Question: I am trying to get value in the innermost divs with classname 'myData'. These divs are loaded dynamically and it could be at any level of nesting. The outermost div has a id "main". This is what I have tried so far and it only gives me divs' classanames who are immediate children of main div.
UPDATE: I need to get reference to fc-event-time div highlighted in the image.
'''
$('#main div').each(function() {
alert($(this).text());
'''
});
Thanks,
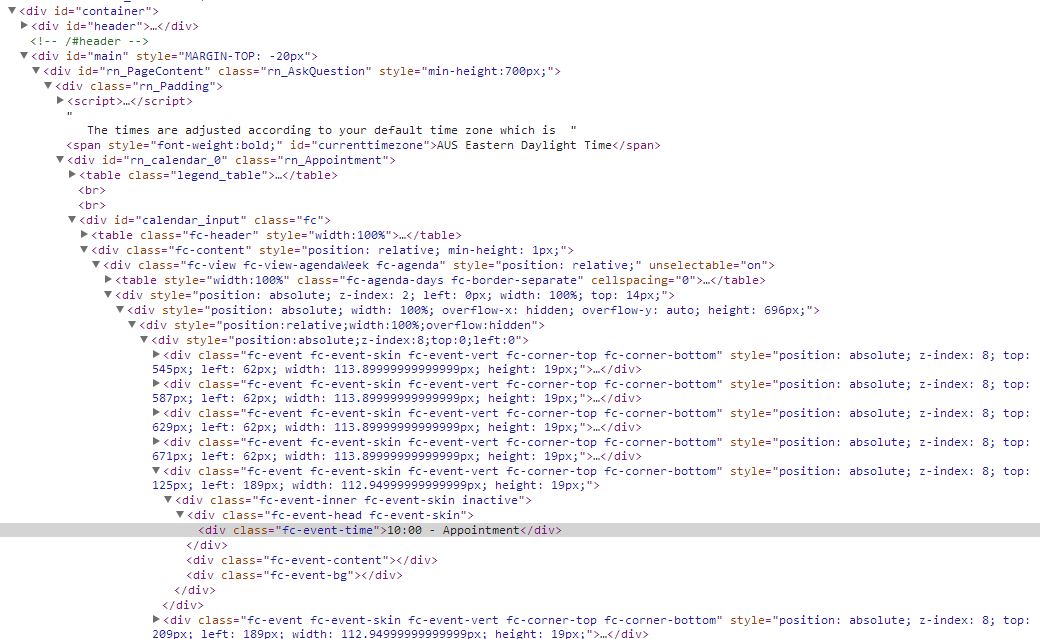
Answer: Just add .myData to the end:
'''
$('#main div.myData').each(function() {
alert($(this).text());
'''
Here is a jsfiddle as a proof of concept: <URL>
At what stage are you calling this .each() function? Is it in the document.ready? Is this data being loaded via AJAX and may not exist when the .each() runs?
'''
// Means run this when the document is ready...
$function(){
$('#main div.myData').each(function() {
alert($(this).text());
});
'''
My bet is that the data doesn't exist yet on the page when this is being executed.